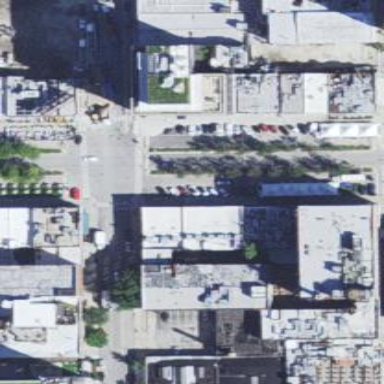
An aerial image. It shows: Sidewalk.